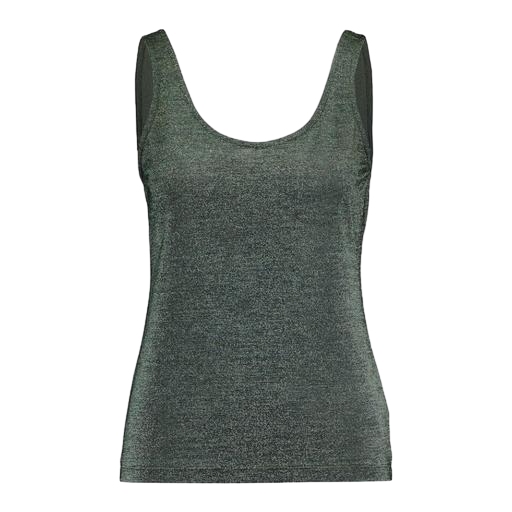
green apparel infinity tank, studio cool tank green, green women's thea tank, white background